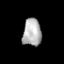
Tissue: prostate
Cell type: T cells
Senescence score: 0.7035
Nuclear area (px): 503
Mean DAPI intensity: 176.095